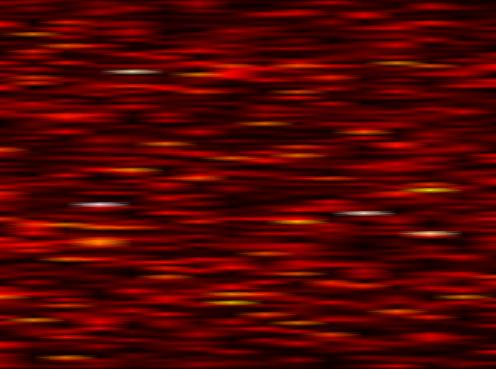
Label: OFDM